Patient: sex M, age 65
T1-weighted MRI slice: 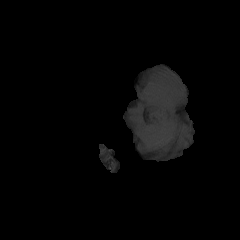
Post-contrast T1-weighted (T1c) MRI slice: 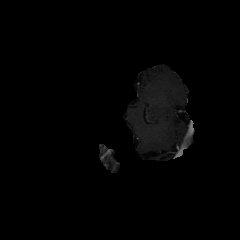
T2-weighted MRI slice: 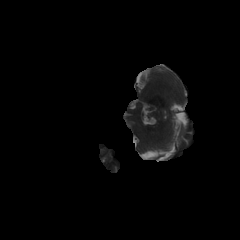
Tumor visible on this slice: no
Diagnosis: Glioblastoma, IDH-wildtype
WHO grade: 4